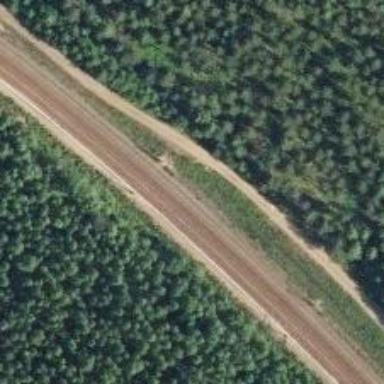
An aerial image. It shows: Railway track with continuous electrified contact lines.